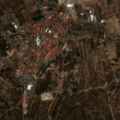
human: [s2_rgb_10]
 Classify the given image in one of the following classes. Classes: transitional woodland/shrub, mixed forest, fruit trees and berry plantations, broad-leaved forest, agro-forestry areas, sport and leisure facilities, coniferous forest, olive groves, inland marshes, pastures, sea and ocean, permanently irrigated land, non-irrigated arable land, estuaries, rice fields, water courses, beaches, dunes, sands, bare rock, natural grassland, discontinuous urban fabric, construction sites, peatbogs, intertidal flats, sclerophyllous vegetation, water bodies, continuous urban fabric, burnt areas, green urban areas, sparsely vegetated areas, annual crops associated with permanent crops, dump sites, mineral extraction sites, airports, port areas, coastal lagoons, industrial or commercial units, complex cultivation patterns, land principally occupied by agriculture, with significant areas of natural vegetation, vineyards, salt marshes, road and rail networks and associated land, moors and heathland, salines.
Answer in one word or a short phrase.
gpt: continuous urban fabric, discontinuous urban fabric, annual crops associated with permanent crops, mixed forest, transitional woodland/shrub